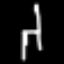
Label: chair